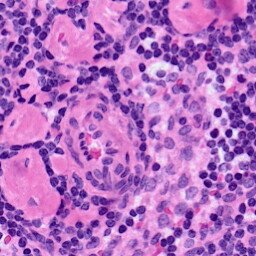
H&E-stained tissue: LymphNode